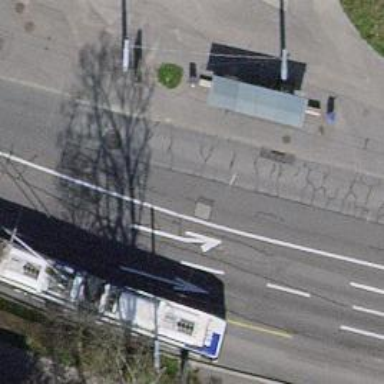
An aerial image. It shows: Trolleybus stop position for public transport.